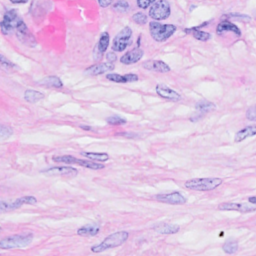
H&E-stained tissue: Breast